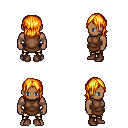
a pixel art fantasy rpg character, male body template, human, dark skin, brown tunic, gold greaves, light blonde long bangs hairstyle, brown shoes, four views (front, back, left, right), 2x2 character sprite sheet, small pixel art, hard edges, no anti-aliasing